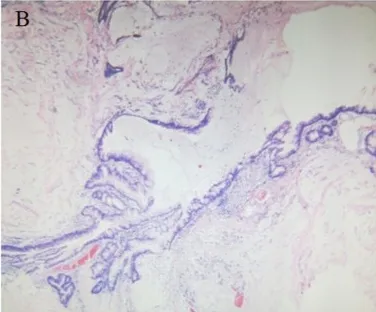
(B) Microscopic pathology (hematoxylin and eosin staining x40) confirming urachal cancer (grade II mucinous adenocarcinoma) with calcification and cancer tissue infiltration into the bladder wall muscle layer.
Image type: pathology (h&e)